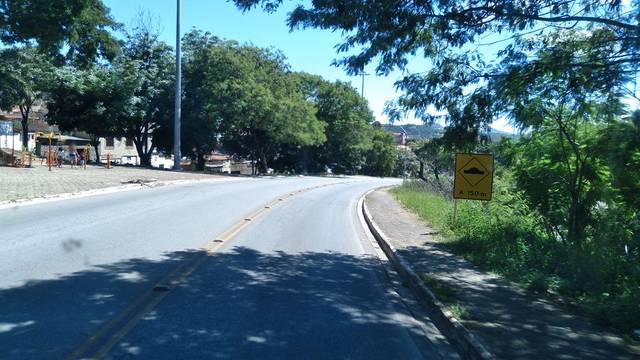
Region: Brazil
Coordinates: -19.876, -43.897